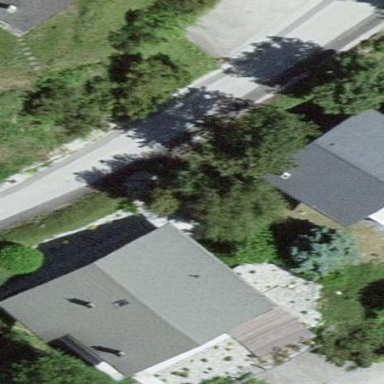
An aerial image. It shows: Simple house.